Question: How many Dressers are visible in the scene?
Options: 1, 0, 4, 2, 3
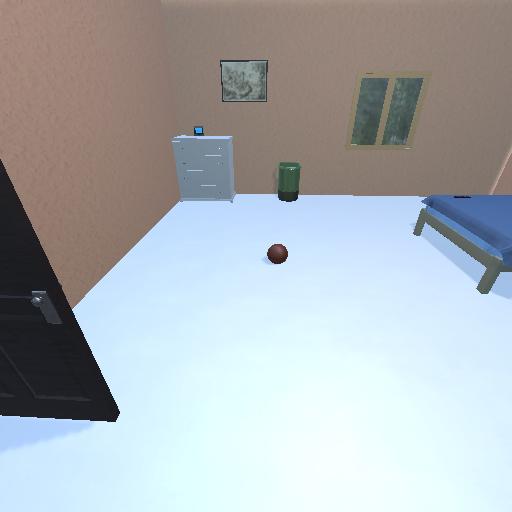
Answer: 1